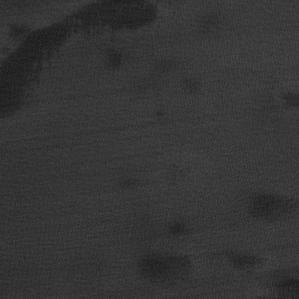
Label: frost